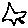
Label: star